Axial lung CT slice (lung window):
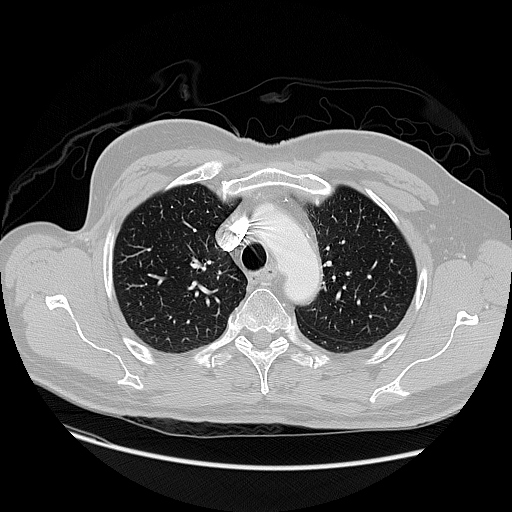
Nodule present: no